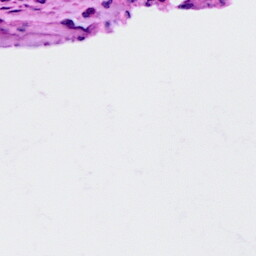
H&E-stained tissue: Cervix